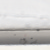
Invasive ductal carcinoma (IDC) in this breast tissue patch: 0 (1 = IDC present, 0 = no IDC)